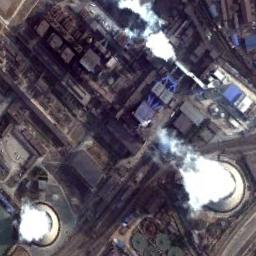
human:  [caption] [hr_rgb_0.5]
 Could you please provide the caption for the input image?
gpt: There are many buildings of different shapes next to the thermal power station .

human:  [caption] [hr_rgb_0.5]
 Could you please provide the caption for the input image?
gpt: In the thermal power station there is a neatly planned factory building  There are two cooling towers emitting steam and a smoking chimney .

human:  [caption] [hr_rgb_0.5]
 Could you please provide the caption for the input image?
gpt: Here are three thermal power stations, two of which are emitting smoke .

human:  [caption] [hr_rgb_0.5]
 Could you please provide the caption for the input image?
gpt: The thermal power station is next to some buildings with white mist above .

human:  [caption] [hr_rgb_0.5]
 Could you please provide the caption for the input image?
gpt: There are many buildings and several chimneys on the thermal power station .